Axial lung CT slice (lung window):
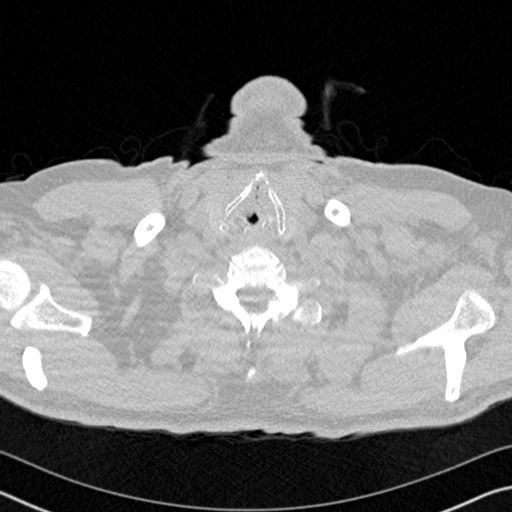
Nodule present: no